Question: First of all tell me whats this, this is input type val or div or what? then how can I create One of them?

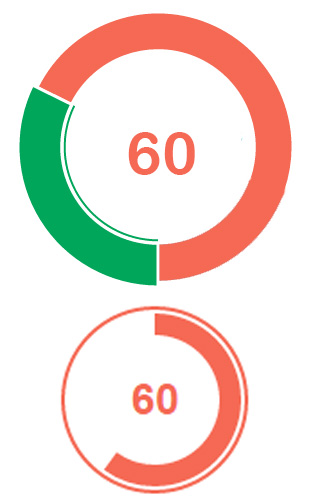
Answer: you can do this with a 'canvas' html element and some javascript. have a look at
<URL>
it's really simple to make Doughnut Charts whith this library
<URL>
here is a fiddle
<URL>